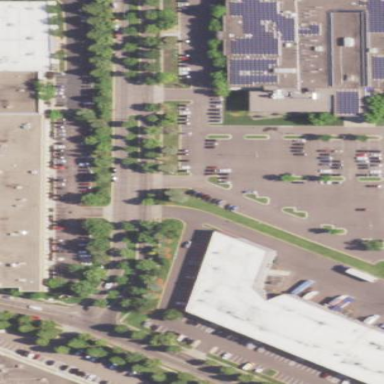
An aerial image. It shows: Commercial area.